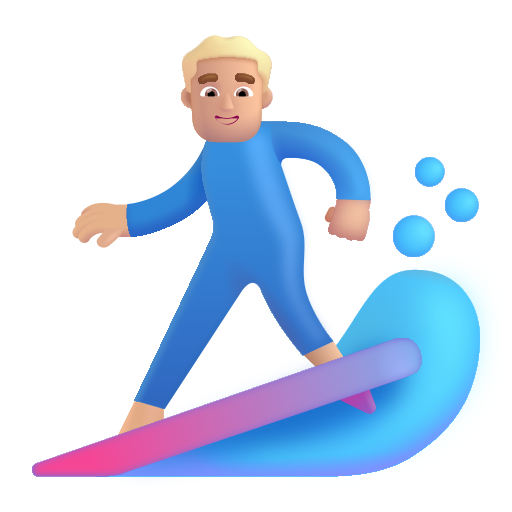
man surfing color  light